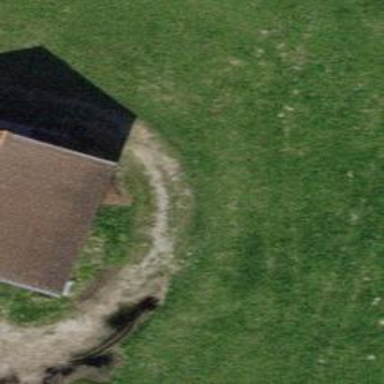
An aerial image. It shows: Grass track with grade 2 tracktype.